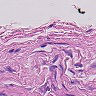
Metastatic tissue present: no